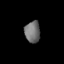
Tissue: skin
Cell type: Epithelial cells
Senescence score: 0.2682
Nuclear area (px): 326
Mean DAPI intensity: 111.175